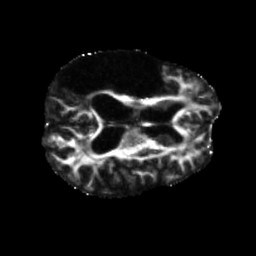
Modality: FA
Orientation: axial
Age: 51
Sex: male
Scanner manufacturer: siemens
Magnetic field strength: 3 T
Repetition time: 5.47 s
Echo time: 0.0854 s